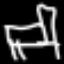
Label: bed